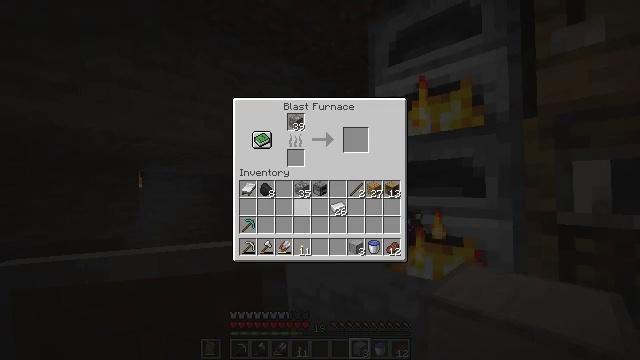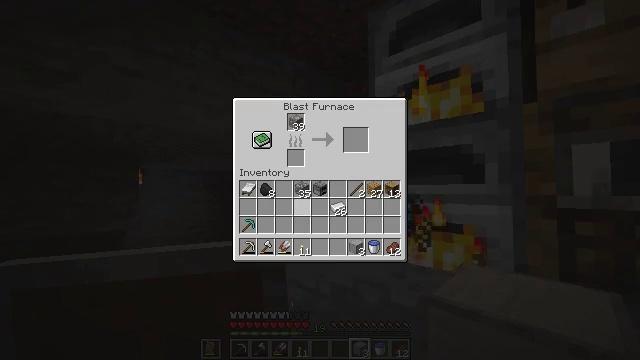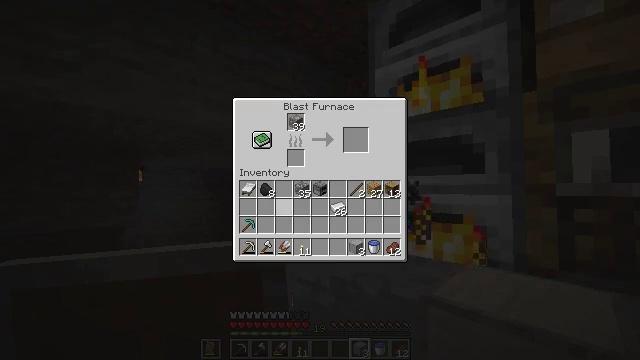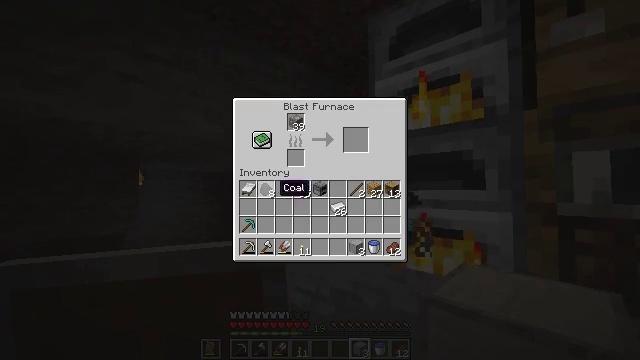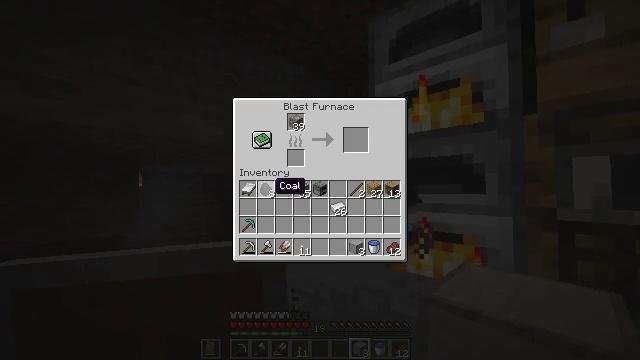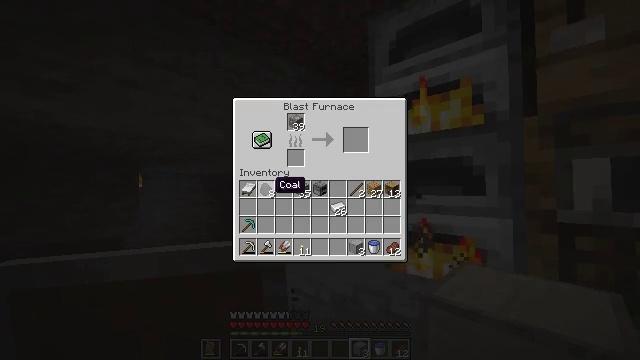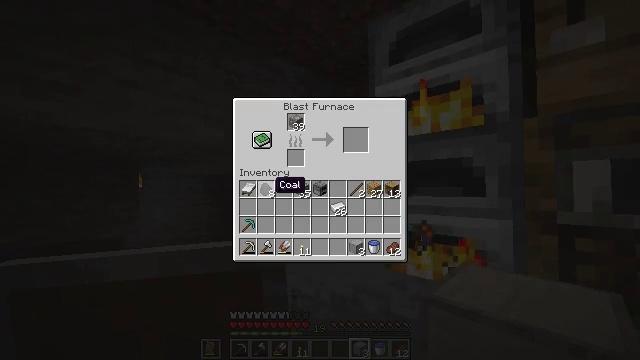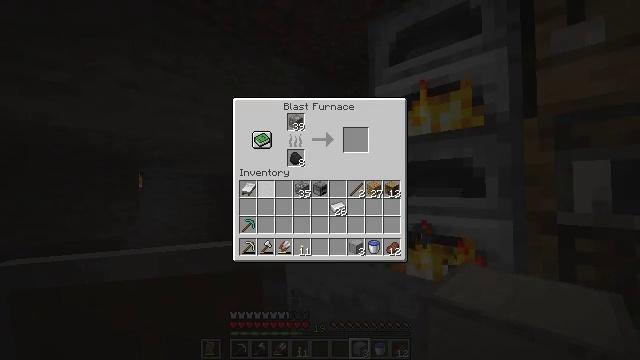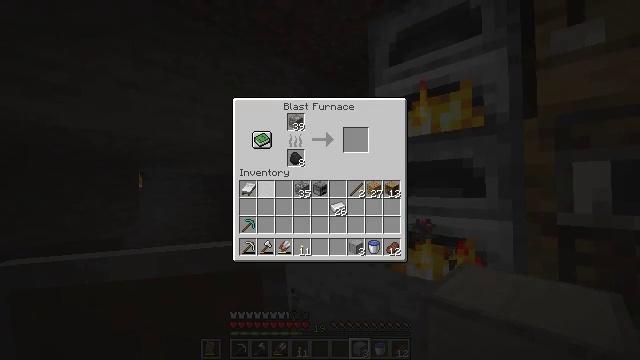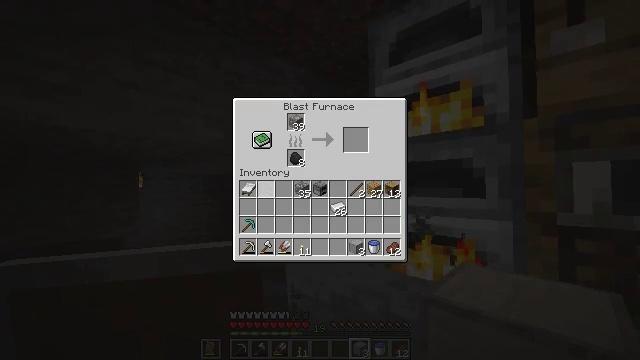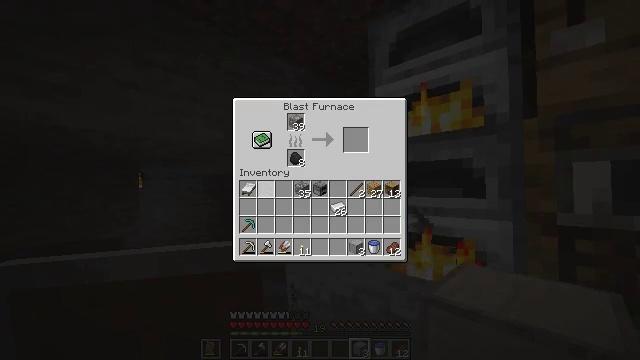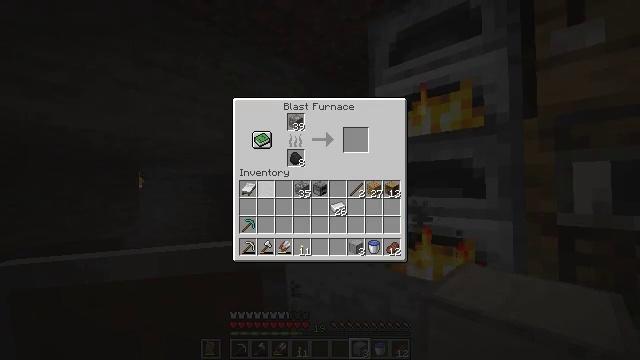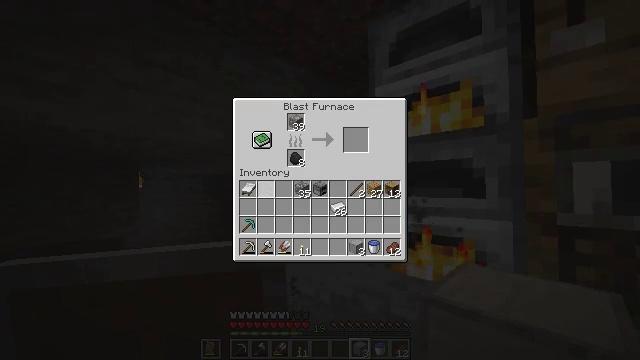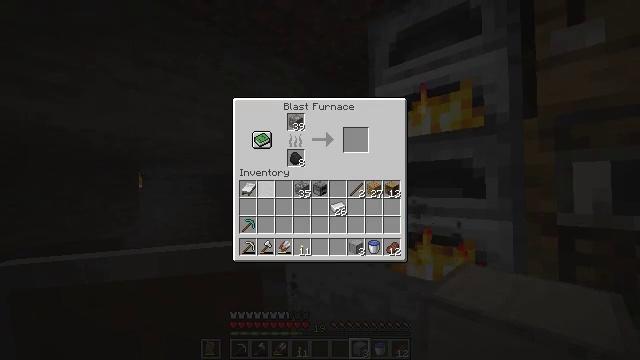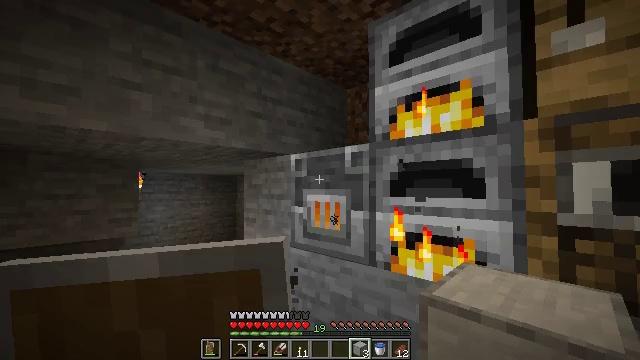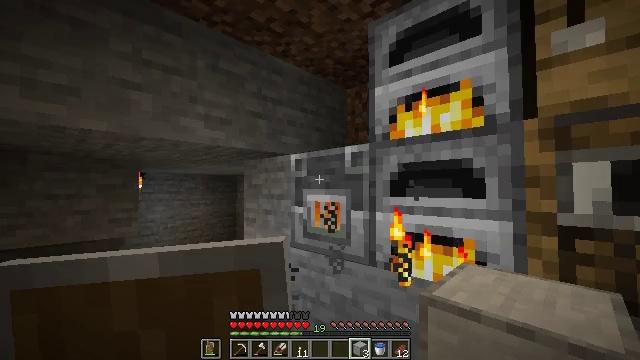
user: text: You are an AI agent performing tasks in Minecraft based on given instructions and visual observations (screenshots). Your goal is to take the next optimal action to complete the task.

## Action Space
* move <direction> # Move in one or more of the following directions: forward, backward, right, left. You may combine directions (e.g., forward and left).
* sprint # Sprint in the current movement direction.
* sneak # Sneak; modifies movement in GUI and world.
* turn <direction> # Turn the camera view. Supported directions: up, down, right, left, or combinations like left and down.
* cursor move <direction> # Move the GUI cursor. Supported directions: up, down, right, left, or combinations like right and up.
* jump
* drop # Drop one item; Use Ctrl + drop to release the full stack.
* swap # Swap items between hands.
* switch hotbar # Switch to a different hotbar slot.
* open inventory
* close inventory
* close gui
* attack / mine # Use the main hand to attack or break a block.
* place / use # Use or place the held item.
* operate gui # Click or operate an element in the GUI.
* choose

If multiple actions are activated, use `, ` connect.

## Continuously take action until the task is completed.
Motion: motion action
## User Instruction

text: Create a blast furnace using the required materials.
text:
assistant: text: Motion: sneak
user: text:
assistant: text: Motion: sneak, cursor move left
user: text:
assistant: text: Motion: sneak, cursor move left
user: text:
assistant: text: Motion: sneak
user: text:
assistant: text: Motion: sneak
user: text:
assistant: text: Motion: sneak
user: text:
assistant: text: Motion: sneak, operate gui
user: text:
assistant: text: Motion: sneak, operate gui
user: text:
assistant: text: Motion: sneak
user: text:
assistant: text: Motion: sneak
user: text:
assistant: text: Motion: sneak
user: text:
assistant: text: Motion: no_op
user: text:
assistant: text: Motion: no_op
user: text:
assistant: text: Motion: no_op
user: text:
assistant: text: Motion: close gui
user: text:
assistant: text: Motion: turn right and down
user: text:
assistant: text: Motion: turn right and down
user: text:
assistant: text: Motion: turn right
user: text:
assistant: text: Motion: use / place
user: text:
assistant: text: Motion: use / place
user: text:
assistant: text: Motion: use / place
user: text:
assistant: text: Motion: no_op
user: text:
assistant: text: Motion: no_op
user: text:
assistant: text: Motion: open gui
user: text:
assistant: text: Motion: no_op
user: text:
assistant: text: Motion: no_op
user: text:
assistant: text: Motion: no_op
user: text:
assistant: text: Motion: no_op
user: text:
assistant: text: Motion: no_op
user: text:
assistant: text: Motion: no_op